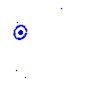
Particle: kaon